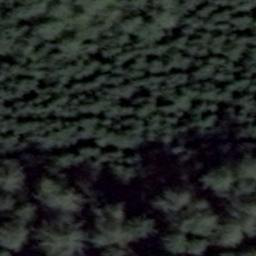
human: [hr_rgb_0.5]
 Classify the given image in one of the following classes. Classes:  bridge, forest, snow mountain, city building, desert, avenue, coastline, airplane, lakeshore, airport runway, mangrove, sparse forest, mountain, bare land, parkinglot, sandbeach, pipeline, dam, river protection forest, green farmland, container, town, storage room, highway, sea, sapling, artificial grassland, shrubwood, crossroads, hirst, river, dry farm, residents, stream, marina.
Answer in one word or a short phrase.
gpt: forest